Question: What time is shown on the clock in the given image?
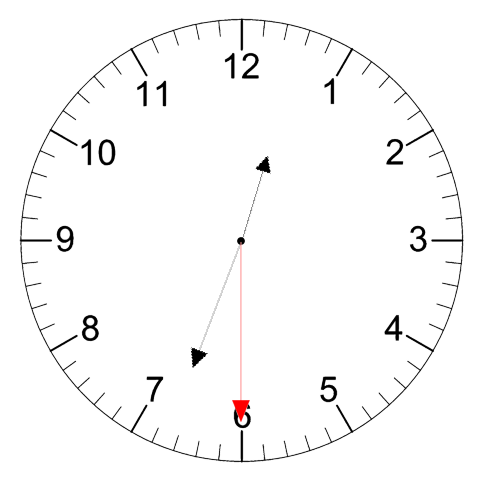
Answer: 12:33:30